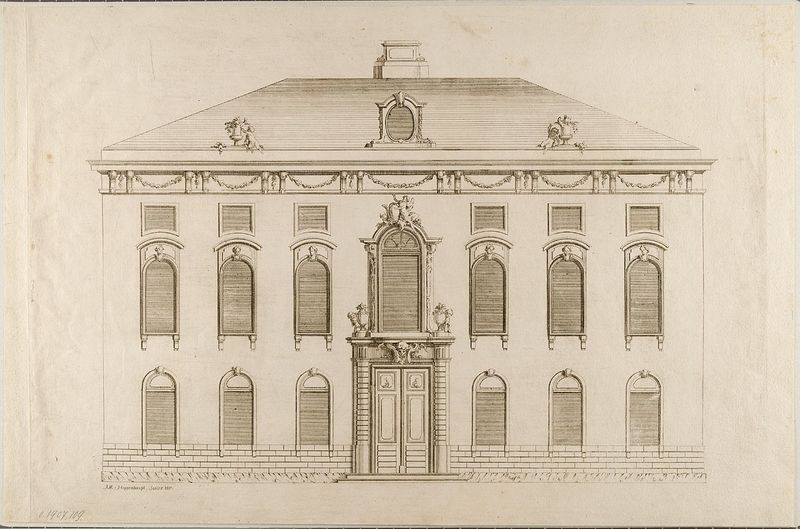
Titel: Wohnhaus, Blatt aus einer Folge von Fassaden von Wohn- und Gartenhäusern
Künstler: Johann Michael Hoppenhaupt
Standort: Hamburg
Institution: Museum für Kunst und Gewerbe Hamburg
Schlagwörter: säulen, zeichnung, haus, architektur, rokoko, papier, fassade, grafik, graphik, symmetrie, stuck, fotografie, photographie, wohnhaus, druckgraphik, druckgrafik, radierung, girlanden, rustika, sims, bordüren, putten, amoretten, rocaille, etagenhaus, style, reproduktionen, blumengewinde, druckerzeugnisse, architekturdarstellungen, muschelwerk, wohngebäude, fassadendekorationen, ornamentstich, vorlageblätter